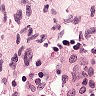
Metastatic tissue present: no